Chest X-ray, AP view. Patient: 64 years old, sex M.
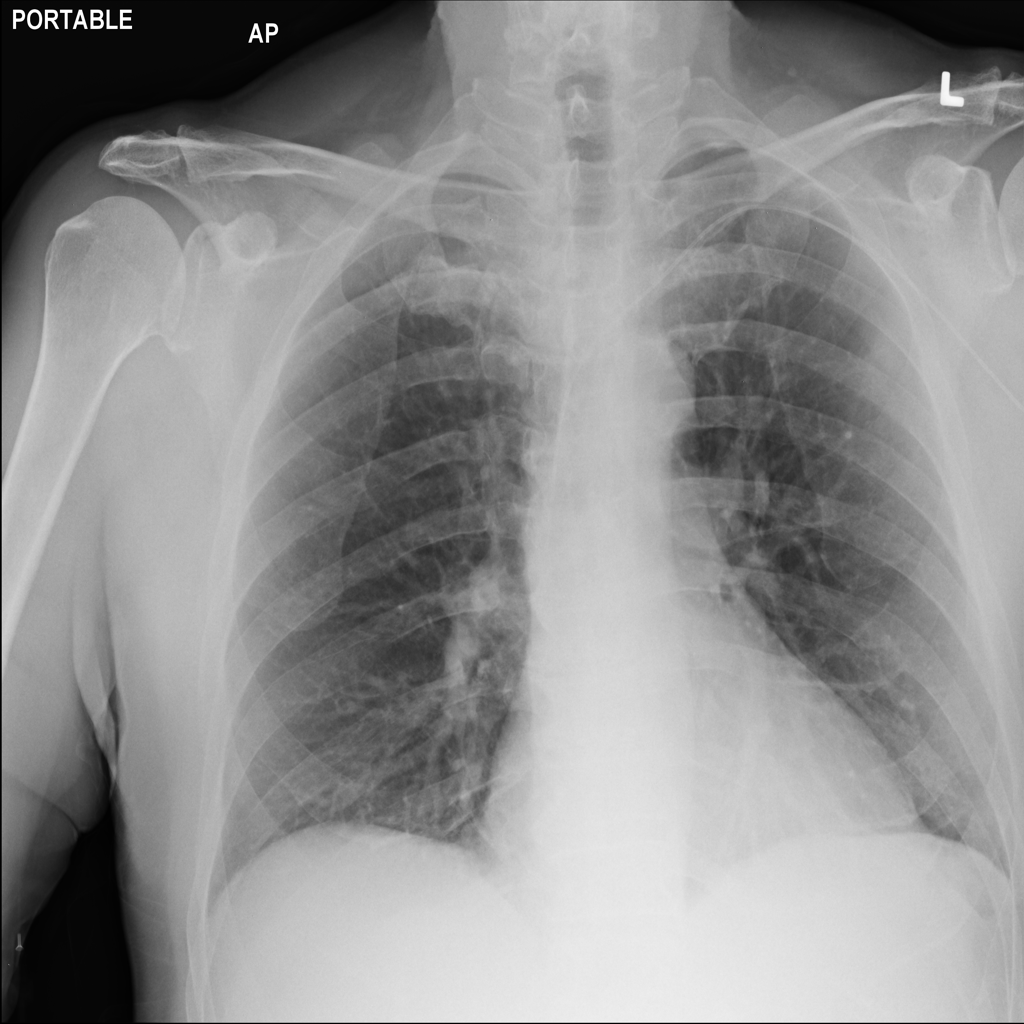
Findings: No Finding